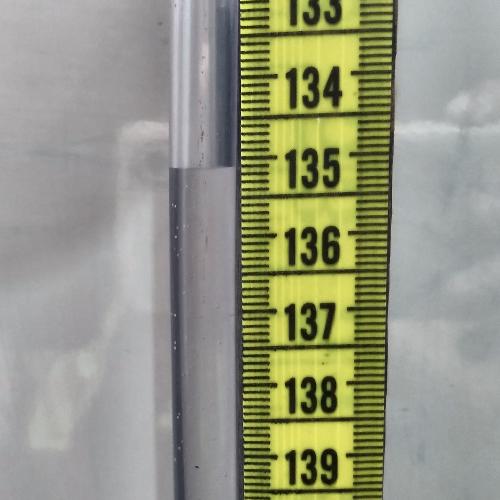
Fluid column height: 135.1 cm